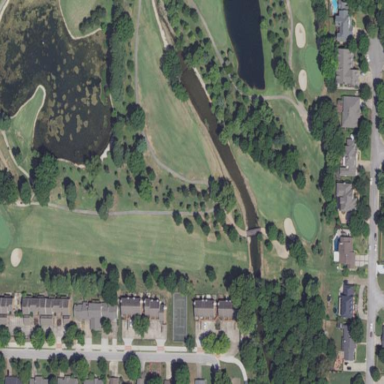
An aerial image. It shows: Scenic view of water hazard on golf course. The natural water feature adds beauty to the landscape.